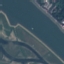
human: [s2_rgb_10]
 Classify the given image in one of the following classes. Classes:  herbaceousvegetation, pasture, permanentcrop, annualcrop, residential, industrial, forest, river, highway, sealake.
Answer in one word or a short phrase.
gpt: River